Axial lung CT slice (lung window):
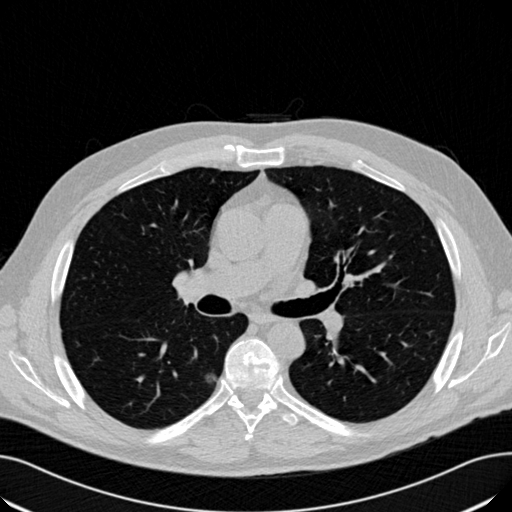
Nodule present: yes
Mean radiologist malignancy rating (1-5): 3.5